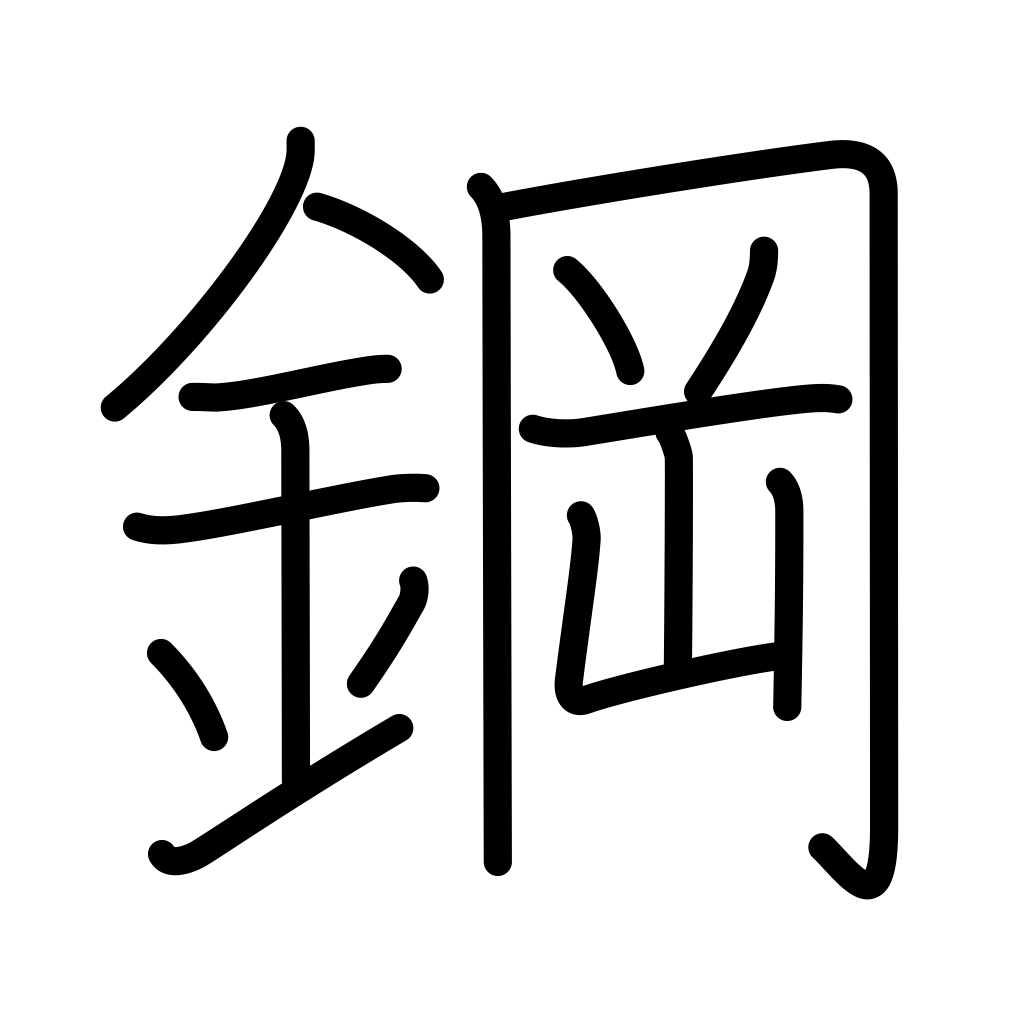
Meaning: steel